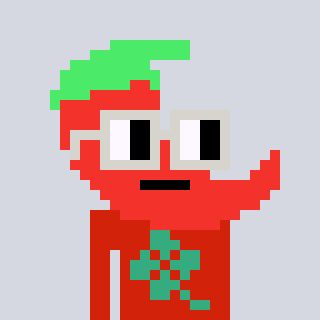
a pixel art character with square light gray glasses, a chilli-shaped head and a red-colored body on a cool background